Question: I am having issues with the height of my nested columns.
I want the columns to be equal height both on big screens and on small screens. But at the moment the size is perfect at the biggest and smallest viewports but not at the medium viewports.
Please see examples in codepen:
Example of how I would like the columns to behave: <URL>
<URL>
Example of how they behave at the moment (check responsiveness on example): <URL>
[
'''
<div class="container-fluid">
<div class="row rad1 justify-content-center">
<div class="col-md-5 col1">
<h2 class="text-center">Vasketips</h2></br>
<p>Diamondcare er en keramisk coating. Det vil si en type flytende glass som legges pa lakken. For a fa full effekt krever denne en viss herdetid. Full herdetid regnes a vaere 72 timer fra tidspunktet for paforing. For at bade du og bilen skal ha mest mulig nytte og effekt av Diamondcare Keramisk Lakkbeskyttelse kommer vi med noen vasketips:</p>
</br>
<ul class="fa-ul">
<li><i class="fa-li far fa-gem fa-lg"></i>Etter den forste uken star du fritt til a vaske bilen pa vanlig mate. Vi anbefaler bilrelaterte vaskeprodukter - ikke Zalo eller parafin/diesel. For sapevask kan du trygt bruke petrokjemisk avfetting til a fjerne den plagsomme trafikkfilmen som oppstar (spesielt pa vinterhalvaret).</li>
</br>
<li><i class="fa-li far fa-gem fa-lg"></i>Vi kommer gjerne med anbefalinger av vaskeprodukter. Dersom du setter bort vasken til andre bor du informere om at du har lakkbeskyttelse pa bilen. </li>
</br>
<li><i class="fa-li far fa-gem fa-lg"></i>Ved a benytte Diamondcare Refresher pa bilen ca. hver 4-6 mnd. Vil dette gjore at lakken oppforer seg som da bilen var ny-behandlet. Garantien opprettholdes selv uten bruk av dette produktet. </li>
</br>
<li><i class="fa-li far fa-gem fa-lg"></i>Tork bilen for a holde den lenger ren. Vi anbefaler at du bruker det medfolgende bla mikrofiber-torkehandkleet etter at bilen er ferdig vasker og spylt over. Fukt- og vri det opp for du begynner a torke. Da tiltrekker det seg mest mulig. </li>
</br>
<li><i class="fa-li far fa-gem fa-lg"></i>Rebehandling er ikke nodvendig for a opprettholde garantien, men det kan utfores om onskelig. Ta kontakt med din forhandler for naermere informasjon om dette. </li>
</ul>
</div>
<div class="col-md-5 col2">
<div class="row rad2 justify-content-center">
<div class="col-12 col3">
<div class="ratio ratio-16x9">
<iframe
src="https://www.youtube.com/watch?fbclid=IwAR2KcXLf_v8knVxaJzKdD7WpLzJGrdrqd1pG_kbzB5arEKpRkKPSNvTh9h4&v=HVp1321oon8&feature=youtu.be"
allowfullscreen
></iframe>
</div>
</div><!--end of col3-->
<div class="col-12 col4">
<h4>Har du sporsmal?</h4>
<div class="mb-3">
<label for="exampleFormControlInput1" class="form-label">E-post</label>
<input type="email" class="form-control" id="exampleFormControlInput1" placeholder="Din e-post">
</div>
<div class="mb-3">
<label for="exampleFormControlTextarea1" class="form-label" placeholder="Skriv ditt sporsmal her...">Sporsmal</label>
<textarea class="form-control" id="exampleFormControlTextarea1" rows="3"></textarea>
</div>
<div class="mb-3">
<input class="btn btn-custom" type="submit" value="Submit">
</div>
</div><!--end of col4-->
</div><!--end of rad2-->
</div><!--end of col2-->
</div><!--end of rad1-->
</div><!--end of container-fluid-->
'''
I need the columns to be equal height in all viewports until it collapses for the smaller viewports. If that can't be done then I need it to go straight from full size to collapsed when it goes from full size to medium size.
I suspect the reason for the difference in height is because the video and form I added have their own bootstrap code for placement, margin, padding etc.? Anyways I have read the Bootstrap 5 material available and tried to remedy the problem for days without effect, so thought somebody here might have the answer!
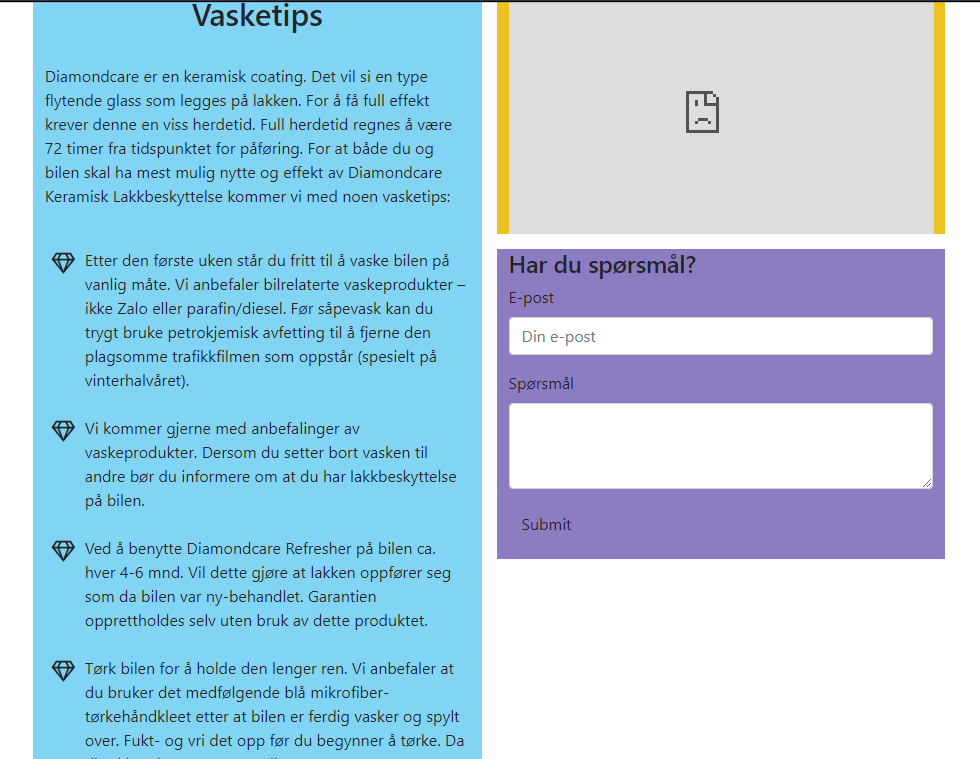
Answer: In Bootstrap, the columns are normally the same height, but on your right-hand column, you have a row, which will only expand to the height of its children unless you tell it different (add 'h-100').
Adding 'h-100' to the row will make the two 'col-12' columns fill the column space equally.
'''
<link href="https://cdn.jsdelivr.net/npm/bootstrap@5.0.1/dist/css/bootstrap.min.css" rel="stylesheet"/>
<style>
html,
body {
height: 100%;
}
body {
background-size: cover;
background-repeat: no-repeat;
background-attachment: fixed;
}
/* change the background color */
.navbar-custom {
background-color: rgba(255, 255, 255, 0.1);
}
/* CSS only for examples not required for centering */
.container {
height: 100%;
}
p {
font-size: 16px;
}
.col1 {
background-color: #82d4f5;
margin-left: 15px;
margin-right: 15px;
}
.col3 {
background-color: #edc324;
margin-bottom: 15px;
}
.col4 {
background-color: #8e7cc3;
}
</style>
<div class="container-fluid">
<div class="row rad1 justify-content-center">
<div class="col-md-5 col1">
<h2 class="text-center">Vasketips</h2></br>
<p>Diamondcare er en keramisk coating. Det vil si en type flytende glass som legges pa lakken. For a fa full effekt krever denne en viss herdetid. Full herdetid regnes a vaere 72 timer fra tidspunktet for paforing. For at bade du og bilen skal ha mest mulig nytte og effekt av Diamondcare Keramisk Lakkbeskyttelse kommer vi med noen vasketips:</p>
</br>
<ul class="fa-ul">
<li><i class="fa-li far fa-gem fa-lg"></i>Etter den forste uken star du fritt til a vaske bilen pa vanlig mate. Vi anbefaler bilrelaterte vaskeprodukter - ikke Zalo eller parafin/diesel. For sapevask kan du trygt bruke petrokjemisk avfetting til a fjerne den plagsomme trafikkfilmen som oppstar (spesielt pa vinterhalvaret).</li>
</br>
<li><i class="fa-li far fa-gem fa-lg"></i>Vi kommer gjerne med anbefalinger av vaskeprodukter. Dersom du setter bort vasken til andre bor du informere om at du har lakkbeskyttelse pa bilen. </li>
</br>
<li><i class="fa-li far fa-gem fa-lg"></i>Ved a benytte Diamondcare Refresher pa bilen ca. hver 4-6 mnd. Vil dette gjore at lakken oppforer seg som da bilen var ny-behandlet. Garantien opprettholdes selv uten bruk av dette produktet. </li>
</br>
<li><i class="fa-li far fa-gem fa-lg"></i>Tork bilen for a holde den lenger ren. Vi anbefaler at du bruker det medfolgende bla mikrofiber-torkehandkleet etter at bilen er ferdig vasker og spylt over. Fukt- og vri det opp for du begynner a torke. Da tiltrekker det seg mest mulig. </li>
</br>
<li><i class="fa-li far fa-gem fa-lg"></i>Rebehandling er ikke nodvendig for a opprettholde garantien, men det kan utfores om onskelig. Ta kontakt med din forhandler for naermere informasjon om dette. </li>
</ul>
</div>
<div class="col-md-5 col2">
<div class="row rad2 h-100">
<div class="col-12 col3">
<div class="ratio ratio-16x9">
<iframe src="https://www.youtube.com/watch?fbclid=IwAR2KcXLf_v8knVxaJzKdD7WpLzJGrdrqd1pG_kbzB5arEKpRkKPSNvTh9h4&v=HVp1321oon8&feature=youtu.be" allowfullscreen></iframe>
</div>
</div>
<!--end of col3-->
<div class="col-12 col4">
<h4>Har du sporsmal?</h4>
<div class="mb-3">
<label for="exampleFormControlInput1" class="form-label">E-post</label>
<input type="email" class="form-control" id="exampleFormControlInput1" placeholder="Din e-post">
</div>
<div class="mb-3">
<label for="exampleFormControlTextarea1" class="form-label" placeholder="Skriv ditt sporsmal her...">Sporsmal</label>
<textarea class="form-control" id="exampleFormControlTextarea1" rows="3"></textarea>
</div>
<div class="mb-3">
<input class="btn btn-custom" type="submit" value="Submit">
</div>
</div>
<!--end of col4-->
</div>
<!--end of rad2-->
</div>
<!--end of col2-->
</div>
<!--end of rad1-->
</div>
<!--end of container-fluid-->
'''
If you want the video to have its own space and the form directly below the video, you can make the row flex direction as column and have the form column expand to fill the space using flex-grow.
'''
<link href="https://cdn.jsdelivr.net/npm/bootstrap@5.0.1/dist/css/bootstrap.min.css" rel="stylesheet"/>
<style>
html,
body {
height: 100%;
}
body {
background-size: cover;
background-repeat: no-repeat;
background-attachment: fixed;
}
/* change the background color */
.navbar-custom {
background-color: rgba(255, 255, 255, 0.1);
}
/* CSS only for examples not required for centering */
.container {
height: 100%;
}
p {
font-size: 16px;
}
.col1 {
background-color: #82d4f5;
margin-left: 15px;
margin-right: 15px;
}
.col3 {
background-color: #edc324;
margin-bottom: 15px;
}
.col4 {
background-color: #8e7cc3;
}
</style>
<div class="container-fluid">
<div class="row rad1 justify-content-center">
<div class="col-md-5 col1">
<h2 class="text-center">Vasketips</h2></br>
<p>Diamondcare er en keramisk coating. Det vil si en type flytende glass som legges pa lakken. For a fa full effekt krever denne en viss herdetid. Full herdetid regnes a vaere 72 timer fra tidspunktet for paforing. For at bade du og bilen skal ha mest mulig nytte og effekt av Diamondcare Keramisk Lakkbeskyttelse kommer vi med noen vasketips:</p>
</br>
<ul class="fa-ul">
<li><i class="fa-li far fa-gem fa-lg"></i>Etter den forste uken star du fritt til a vaske bilen pa vanlig mate. Vi anbefaler bilrelaterte vaskeprodukter - ikke Zalo eller parafin/diesel. For sapevask kan du trygt bruke petrokjemisk avfetting til a fjerne den plagsomme trafikkfilmen som oppstar (spesielt pa vinterhalvaret).</li>
</br>
<li><i class="fa-li far fa-gem fa-lg"></i>Vi kommer gjerne med anbefalinger av vaskeprodukter. Dersom du setter bort vasken til andre bor du informere om at du har lakkbeskyttelse pa bilen. </li>
</br>
<li><i class="fa-li far fa-gem fa-lg"></i>Ved a benytte Diamondcare Refresher pa bilen ca. hver 4-6 mnd. Vil dette gjore at lakken oppforer seg som da bilen var ny-behandlet. Garantien opprettholdes selv uten bruk av dette produktet. </li>
</br>
<li><i class="fa-li far fa-gem fa-lg"></i>Tork bilen for a holde den lenger ren. Vi anbefaler at du bruker det medfolgende bla mikrofiber-torkehandkleet etter at bilen er ferdig vasker og spylt over. Fukt- og vri det opp for du begynner a torke. Da tiltrekker det seg mest mulig. </li>
</br>
<li><i class="fa-li far fa-gem fa-lg"></i>Rebehandling er ikke nodvendig for a opprettholde garantien, men det kan utfores om onskelig. Ta kontakt med din forhandler for naermere informasjon om dette. </li>
</ul>
</div>
<div class="col-md-5 col2">
<div class="row rad2 h-100 flex-column">
<div class="col-12 col3">
<div class="ratio ratio-16x9">
<iframe src="https://www.youtube.com/watch?fbclid=IwAR2KcXLf_v8knVxaJzKdD7WpLzJGrdrqd1pG_kbzB5arEKpRkKPSNvTh9h4&v=HVp1321oon8&feature=youtu.be" allowfullscreen></iframe>
</div>
</div>
<!--end of col3-->
<div class="col-12 col4 flex-grow-1">
<h4>Har du sporsmal?</h4>
<div class="mb-3">
<label for="exampleFormControlInput1" class="form-label">E-post</label>
<input type="email" class="form-control" id="exampleFormControlInput1" placeholder="Din e-post">
</div>
<div class="mb-3">
<label for="exampleFormControlTextarea1" class="form-label" placeholder="Skriv ditt sporsmal her...">Sporsmal</label>
<textarea class="form-control" id="exampleFormControlTextarea1" rows="3"></textarea>
</div>
<div class="mb-3">
<input class="btn btn-custom" type="submit" value="Submit">
</div>
</div>
<!--end of col4-->
</div>
<!--end of rad2-->
</div>
<!--end of col2-->
</div>
<!--end of rad1-->
</div>
<!--end of container-fluid-->
'''